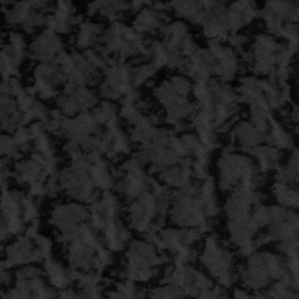
Label: frost